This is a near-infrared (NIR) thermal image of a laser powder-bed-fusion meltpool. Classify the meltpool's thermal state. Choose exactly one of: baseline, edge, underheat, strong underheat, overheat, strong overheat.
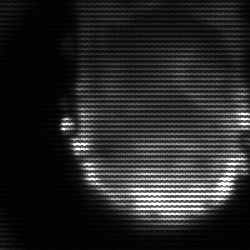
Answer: baseline